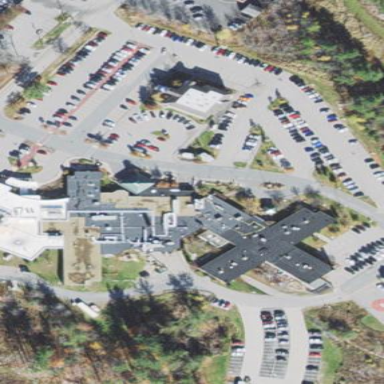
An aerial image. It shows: Healthcare facility identified as hospital.